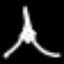
Label: The Eiffel Tower